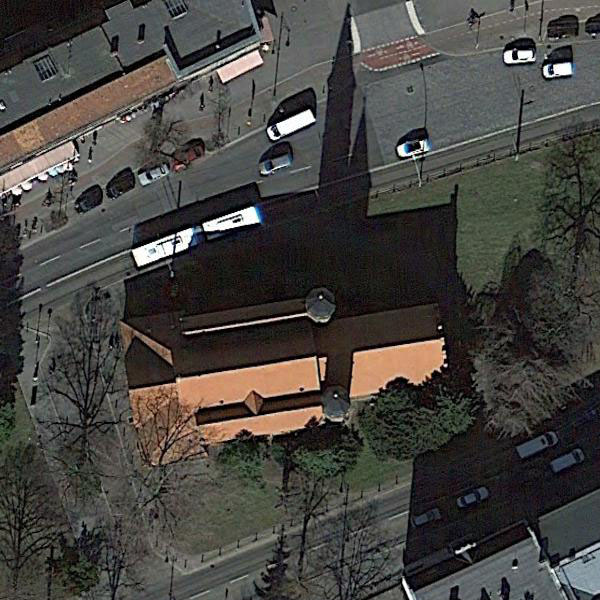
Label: Church